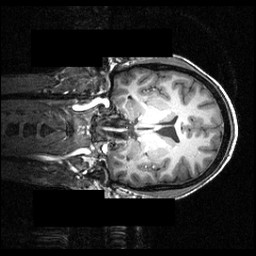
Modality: T1w
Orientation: coronal
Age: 21
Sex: male
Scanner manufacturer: siemens
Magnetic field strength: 3.951 T
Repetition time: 1.5 s
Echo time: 0.00335 s